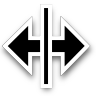
Cursor type: resize_ew
OS/theme: linux-adwaita
Variant: default